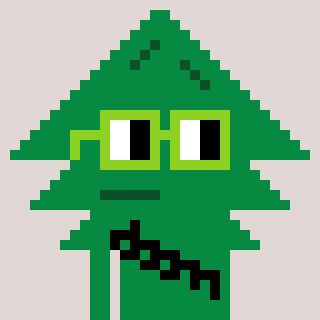
a pixel art character with square light green glasses, a fir-shaped head and a green-colored body on a warm background